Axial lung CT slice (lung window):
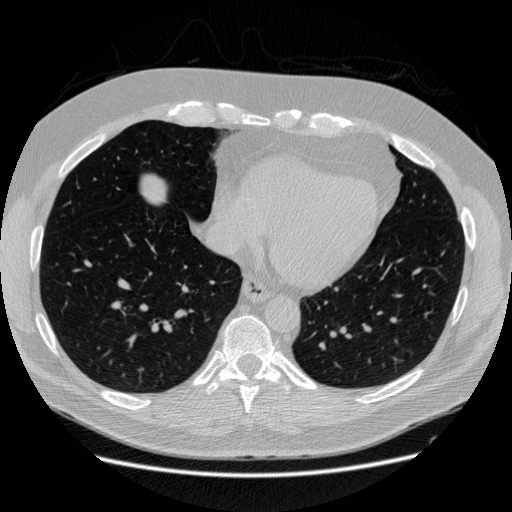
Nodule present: no